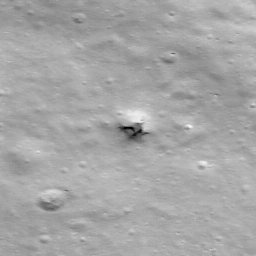
Pit: Stevinus 5
Host crater: Stevinus
Host type: impact_melt
Lunar coordinates: latitude -32.452, longitude 54.675